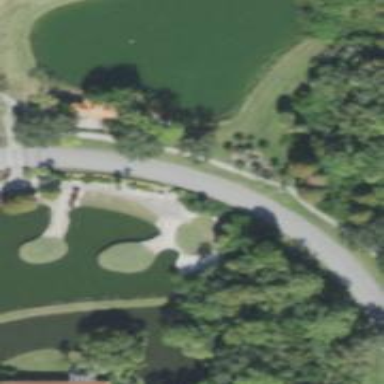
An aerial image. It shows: Path used for both walking and golf.